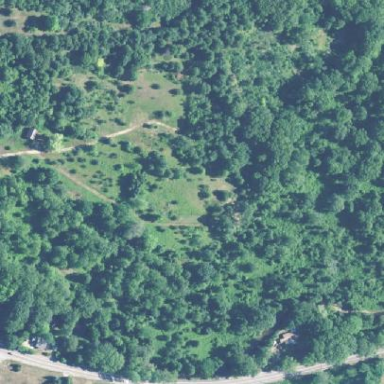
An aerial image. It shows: Nature reserve surrounded by woodland.